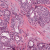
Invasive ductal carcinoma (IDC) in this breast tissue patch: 0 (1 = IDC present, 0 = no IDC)